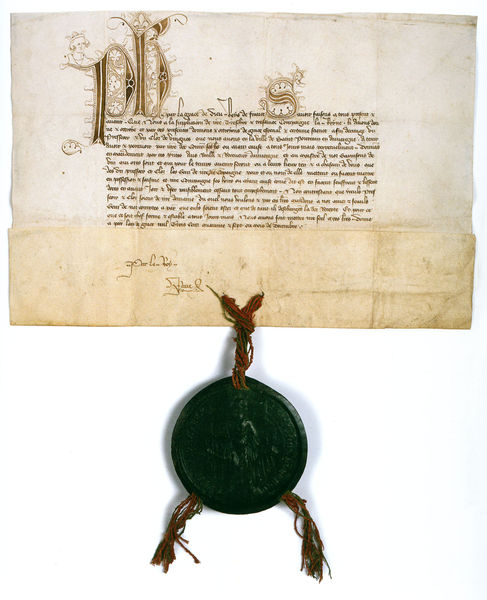
Titel: Philippe VI gibt seiner Frau Jeanne von Bourgogne einen Kelter und eine Rebe
Institution: Paris, Archives nationales
Schlagwörter: grün, zeichnung, rot, schrift, papier, verzierung, unterschrift, buch, buchstaben, wachs, brief, mittelalter, siegel, dokument, scan, s, p, biref